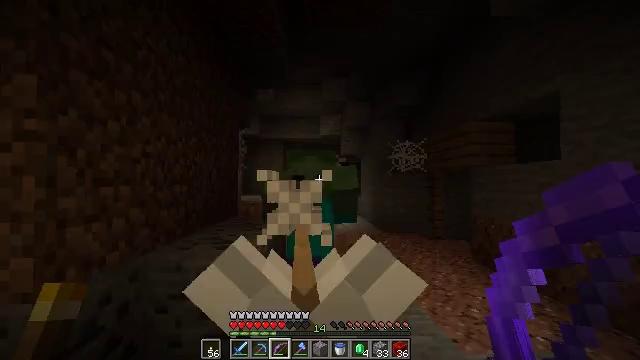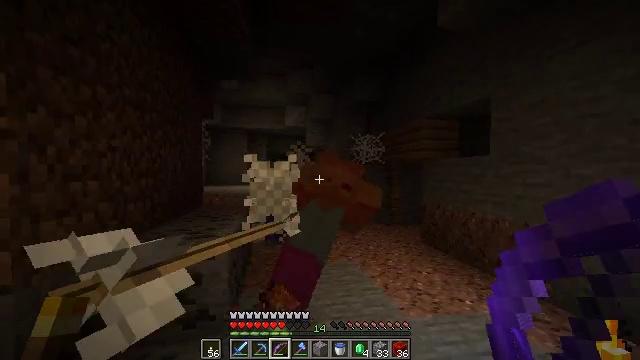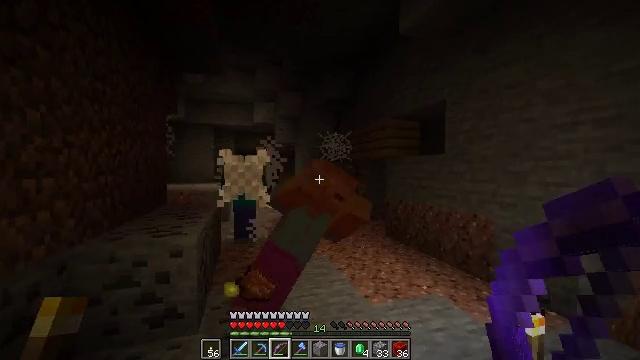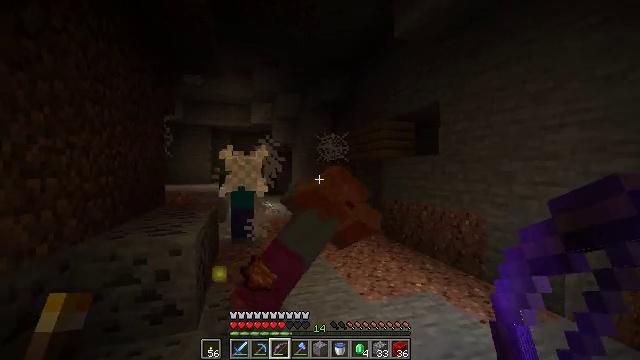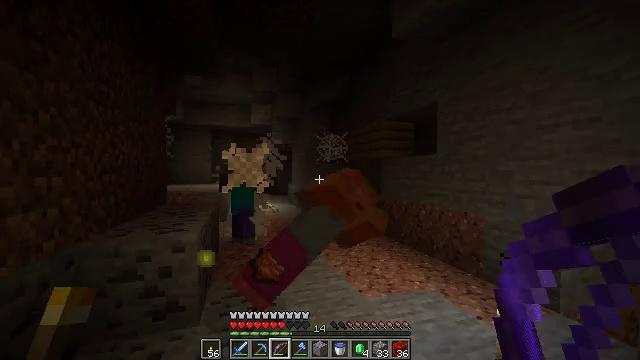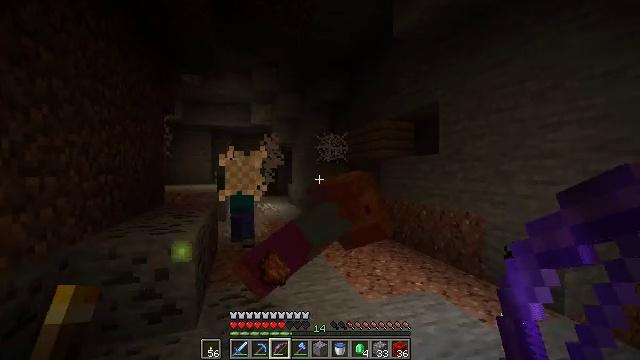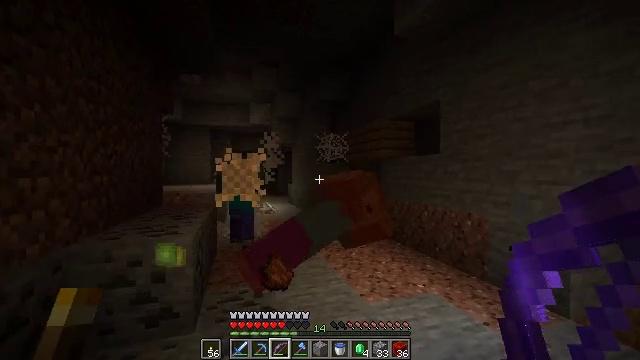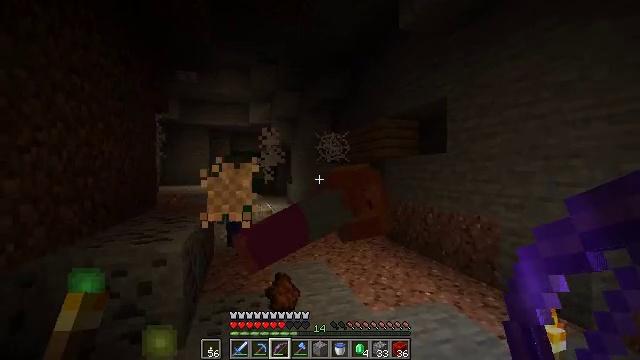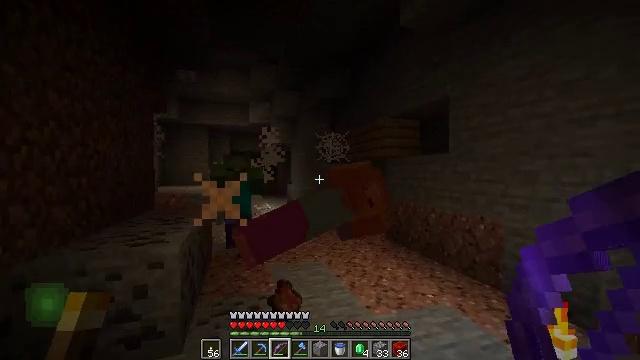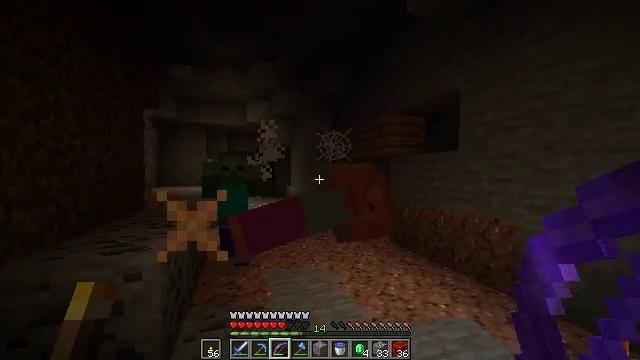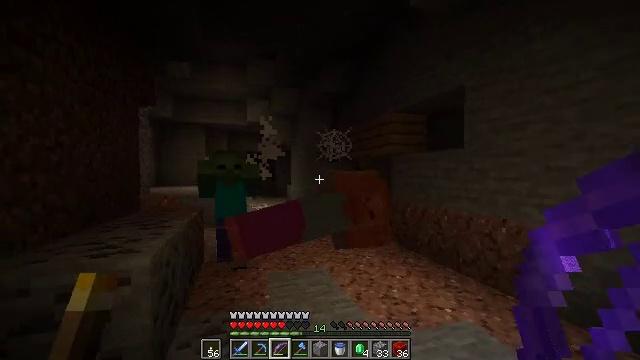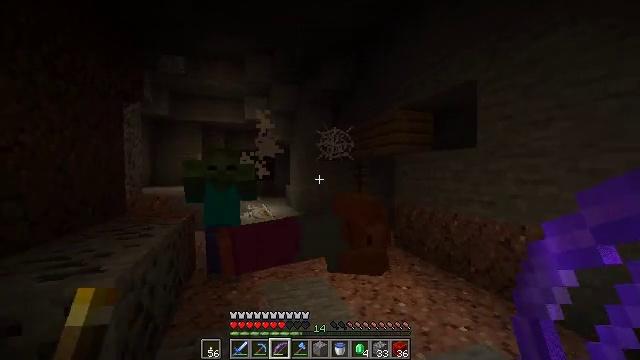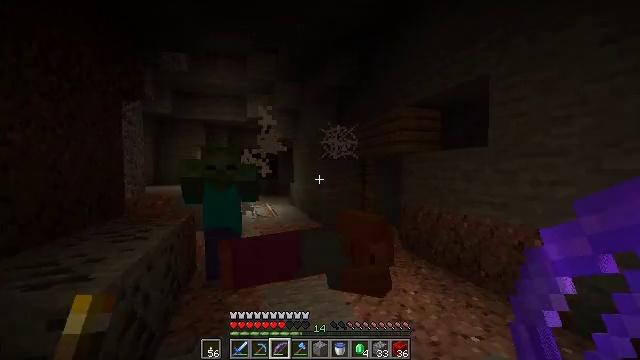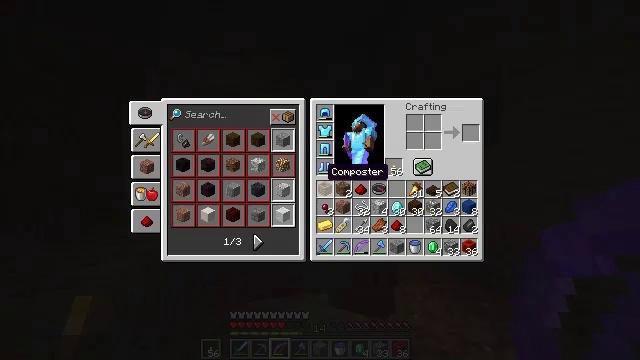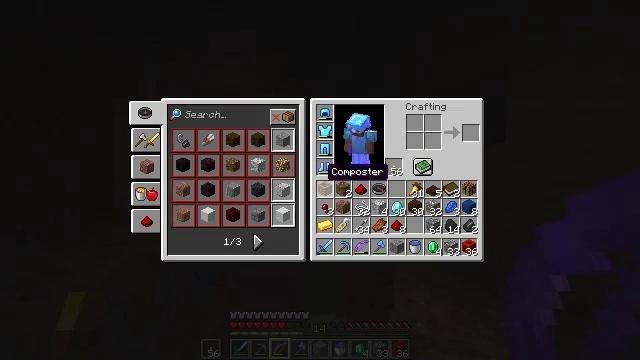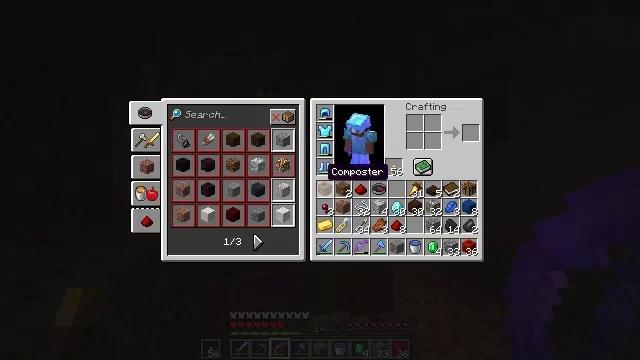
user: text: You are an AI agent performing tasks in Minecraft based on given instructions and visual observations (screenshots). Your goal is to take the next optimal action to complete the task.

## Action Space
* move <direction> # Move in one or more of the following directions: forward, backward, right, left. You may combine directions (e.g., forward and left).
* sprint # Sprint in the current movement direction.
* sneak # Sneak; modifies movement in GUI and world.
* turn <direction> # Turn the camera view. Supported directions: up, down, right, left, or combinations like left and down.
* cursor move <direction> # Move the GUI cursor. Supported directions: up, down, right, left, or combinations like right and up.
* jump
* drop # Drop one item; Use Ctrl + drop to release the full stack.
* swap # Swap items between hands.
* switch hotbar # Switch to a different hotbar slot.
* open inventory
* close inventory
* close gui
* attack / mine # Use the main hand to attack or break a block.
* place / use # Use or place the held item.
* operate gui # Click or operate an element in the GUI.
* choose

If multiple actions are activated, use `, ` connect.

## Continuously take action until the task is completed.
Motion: motion action
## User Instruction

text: Kill mobs.
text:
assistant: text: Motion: move back, turn right and down
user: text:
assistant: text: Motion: turn right
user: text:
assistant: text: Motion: no_op
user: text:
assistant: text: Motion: no_op
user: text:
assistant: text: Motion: move forward
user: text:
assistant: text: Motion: move forward
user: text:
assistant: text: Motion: move forward
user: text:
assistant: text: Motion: move forward
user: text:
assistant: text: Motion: move forward
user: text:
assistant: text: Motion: move forward
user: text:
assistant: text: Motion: move forward
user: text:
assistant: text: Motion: move forward
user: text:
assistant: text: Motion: open inventory
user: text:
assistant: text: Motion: open inventory
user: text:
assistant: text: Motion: open inventory
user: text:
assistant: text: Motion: cursor move right and down
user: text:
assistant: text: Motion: cursor move right and down
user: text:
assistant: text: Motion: cursor move down
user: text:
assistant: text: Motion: no_op
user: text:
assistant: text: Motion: no_op
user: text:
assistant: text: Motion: cursor move left and up, close inventory
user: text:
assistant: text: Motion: turn left and up, close inventory
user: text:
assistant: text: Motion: turn left and up, close inventory
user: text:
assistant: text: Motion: turn left and up, use / place
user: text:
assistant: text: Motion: move back, turn right, use / place
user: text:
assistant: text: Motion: move back, turn right and down, use / place
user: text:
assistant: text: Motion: move back, turn down, use / place
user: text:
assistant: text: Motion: move back, turn down, use / place
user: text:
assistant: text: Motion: move back, use / place
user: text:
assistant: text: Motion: move back, use / place